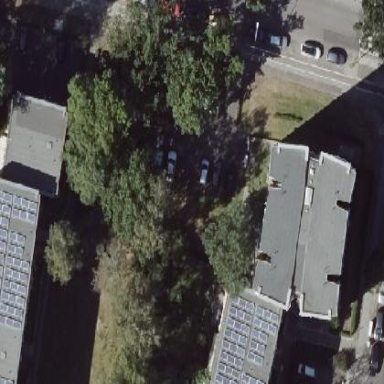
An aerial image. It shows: Parking available on the street side.